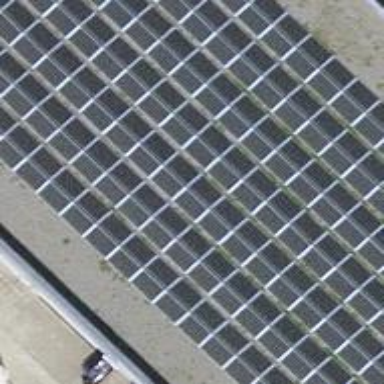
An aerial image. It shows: Solar power generator.